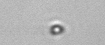
Label: nanoplankton_mix